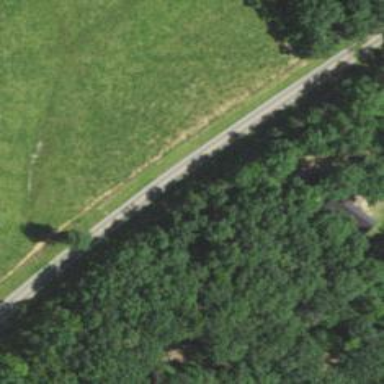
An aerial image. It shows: Tertiary road.